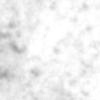
Label: no_change